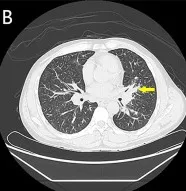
Contrast-enhanced CT images at first admission and 2 weeks after three cycles of chemotherapy. (B) Bronchus occlusion in the lingual segment of the left upper lobe of the lung on the first admission.
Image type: radiology (ct)